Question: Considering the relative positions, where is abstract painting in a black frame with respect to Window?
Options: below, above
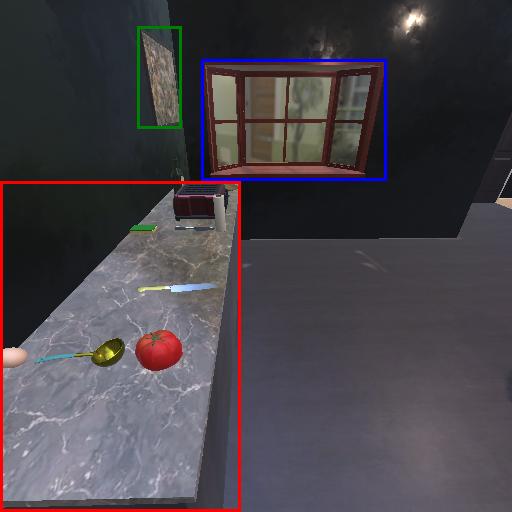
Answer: below